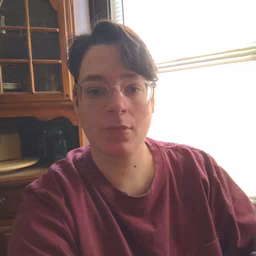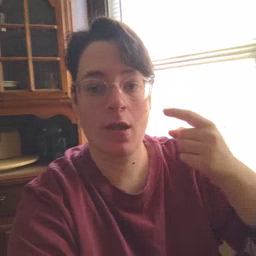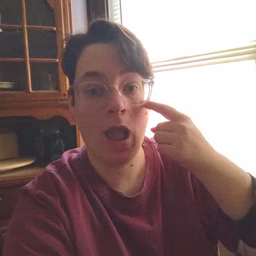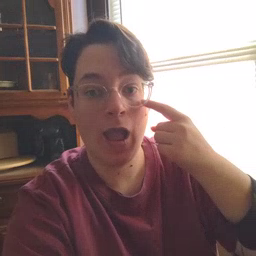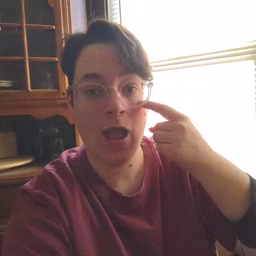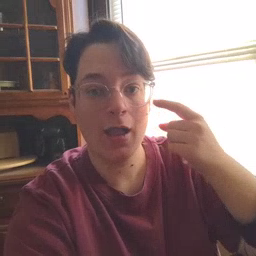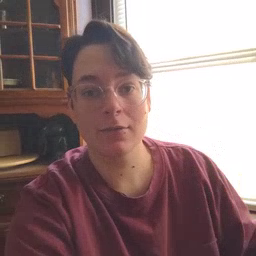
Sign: eye